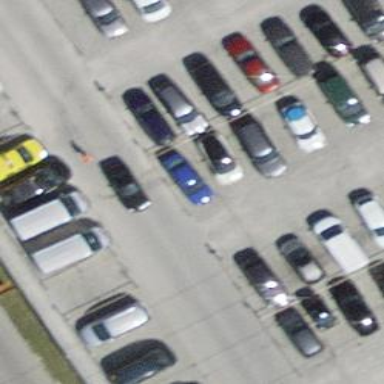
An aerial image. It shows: Asphalt parking aisle off service road.